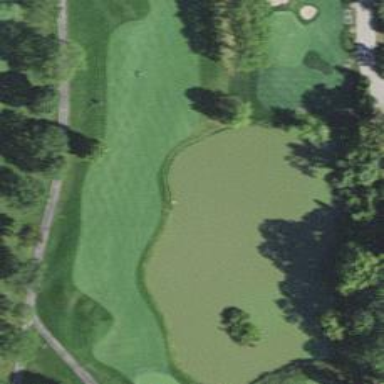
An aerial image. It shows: View of golf hole.